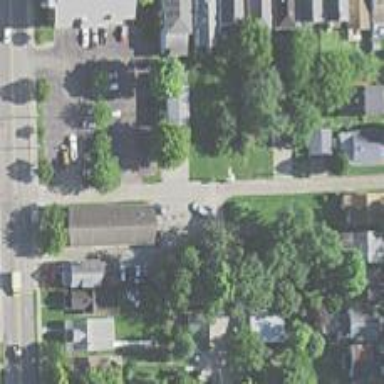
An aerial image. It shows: Alleyway designated as service road.